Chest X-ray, PA view. Patient: 65 years old, sex M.
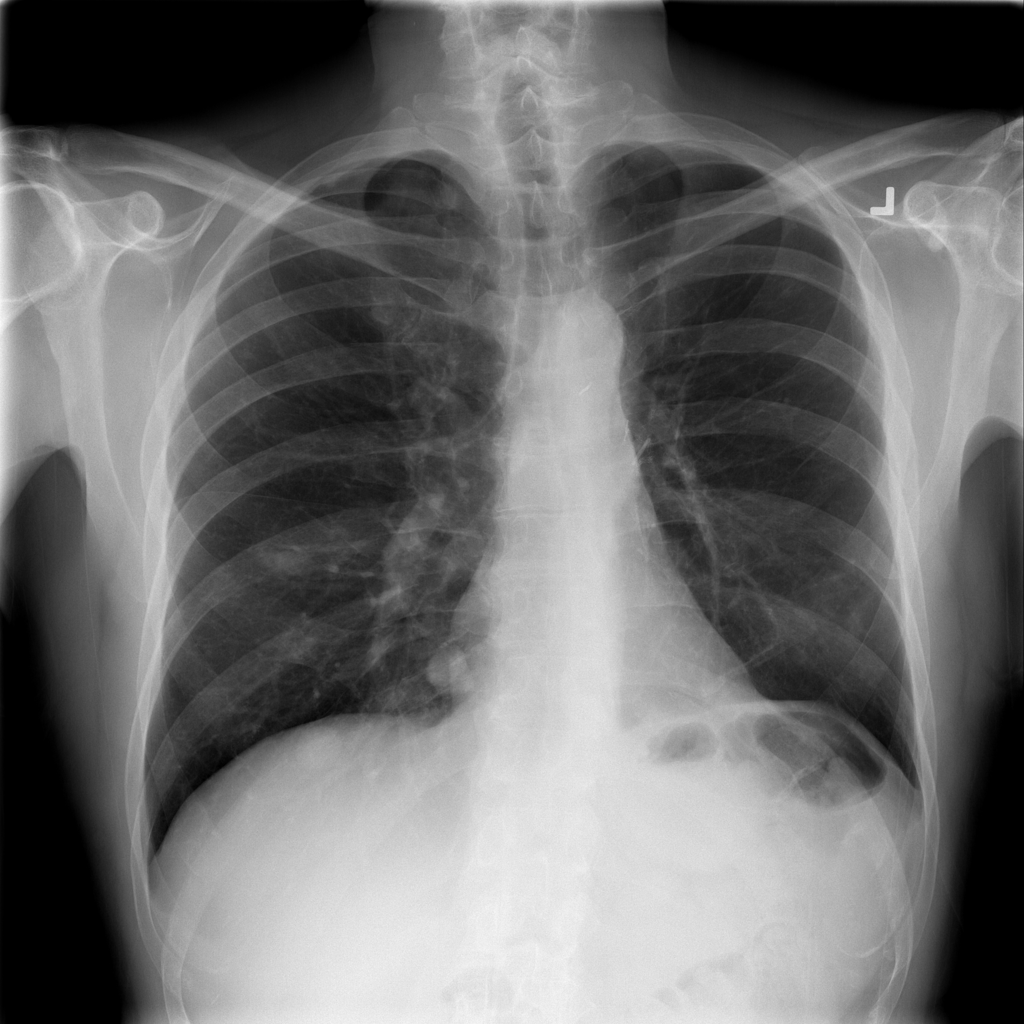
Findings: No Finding